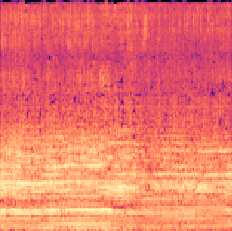
Sound class: Chainsaw